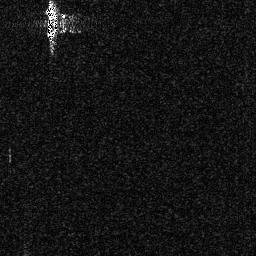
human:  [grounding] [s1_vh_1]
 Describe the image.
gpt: In the satellite image, there is  <ref>1 small ship </ref> <box>[[17, 0, 22, 16, 0]]</box> located at top left.